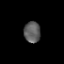
Tissue: prostate
Cell type: T cells
Senescence score: 0.3583
Nuclear area (px): 339
Mean DAPI intensity: 92.752